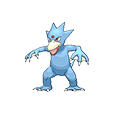
Pok\u00e9mon: golduck